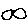
Label: fish